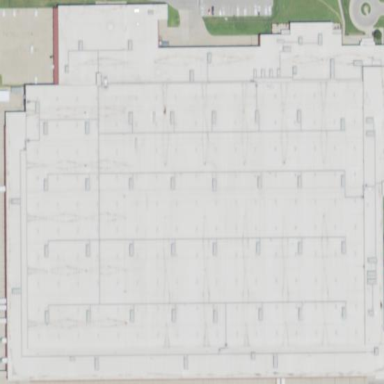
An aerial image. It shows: Industrial building.